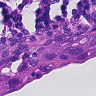
Metastatic tissue present: yes